Question: I am trying to get an effect that is similar to navigation drawer only the swipe would come from the top of the screen, much like the notifaction center in android:
this is what i need to do:

what i want is for a specific fragment to always be there and can be brougt to the view by pulling down, anyone knows how to do that?
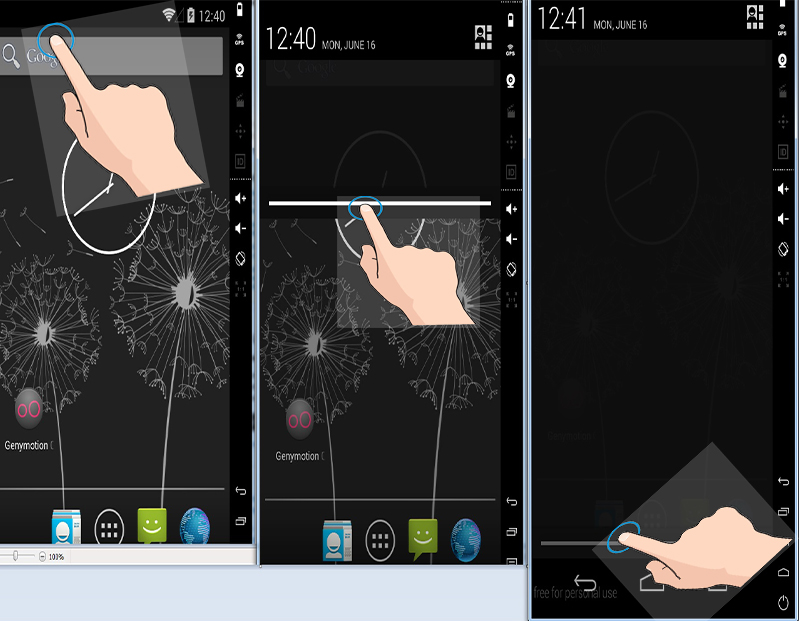
Answer: Eventually mennaged to get this effect using this awsome and grate library!:
<URL>
Free to user and amasingly effective.